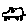
Label: car